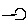
Label: hexagon